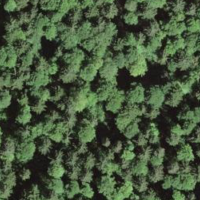
EUNIS habitat code: 44
Species observed at this site:
Ajuga reptans